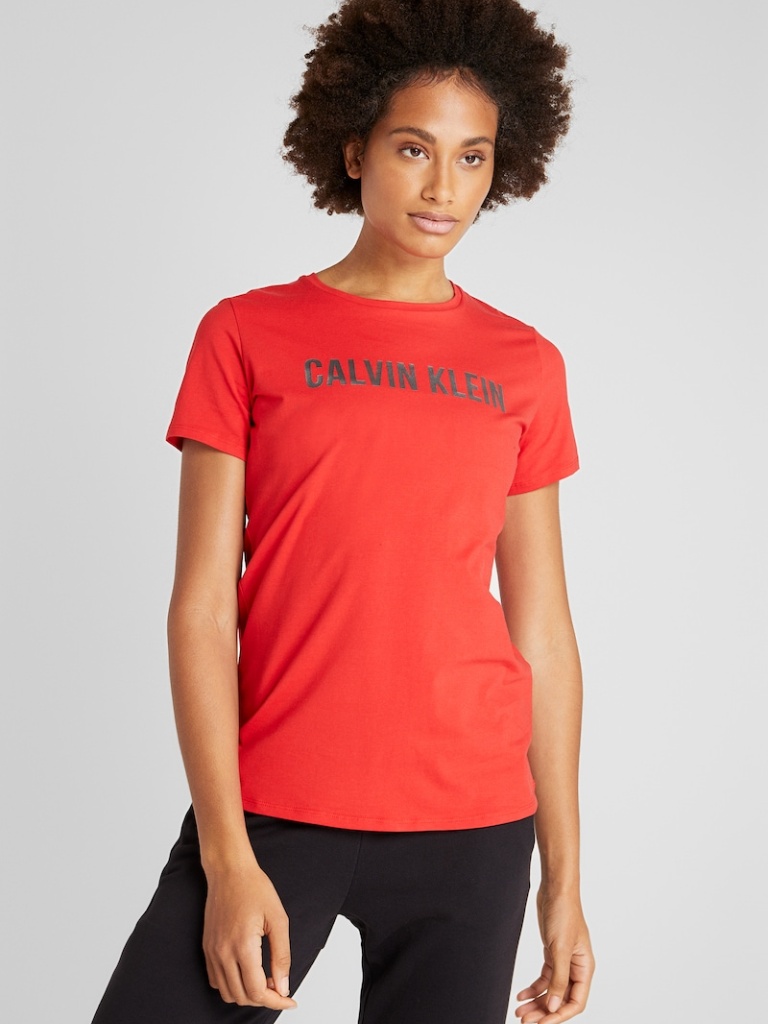
cotton relaxed short sleeve hip length Untucked crew t-shirt